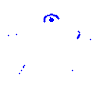
Particle: kaon